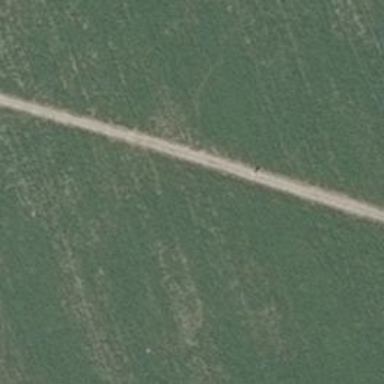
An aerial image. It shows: Path with tracktype of grade4.